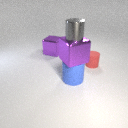
large purple metal cube behind small red rubber cylinder